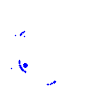
Particle: pion